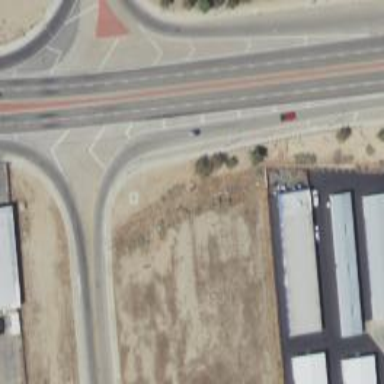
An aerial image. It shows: Primary link road with asphalt surface.